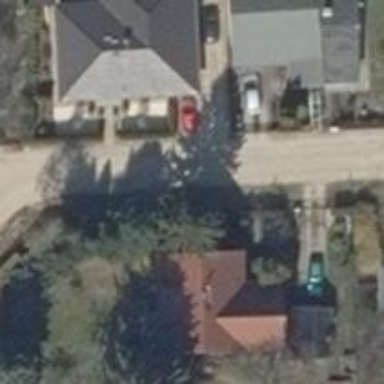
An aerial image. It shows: Driveway.